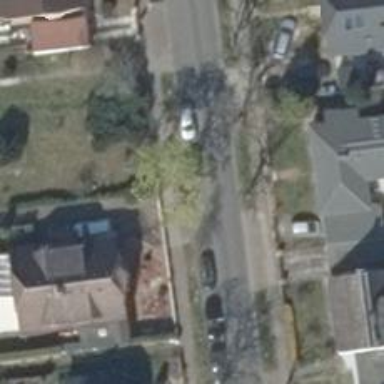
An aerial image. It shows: Deciduous broadleaved tree.